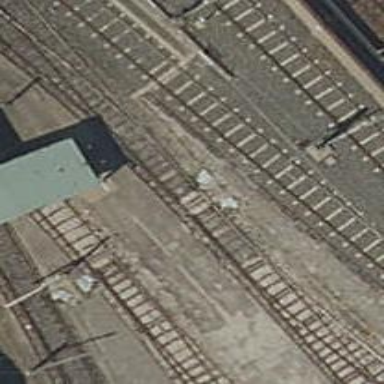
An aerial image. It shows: Railway switch.